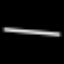
Label: line